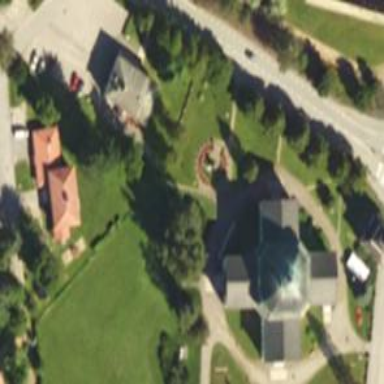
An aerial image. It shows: Historical site featuring war memorial.